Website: crate-barrel
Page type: gifting
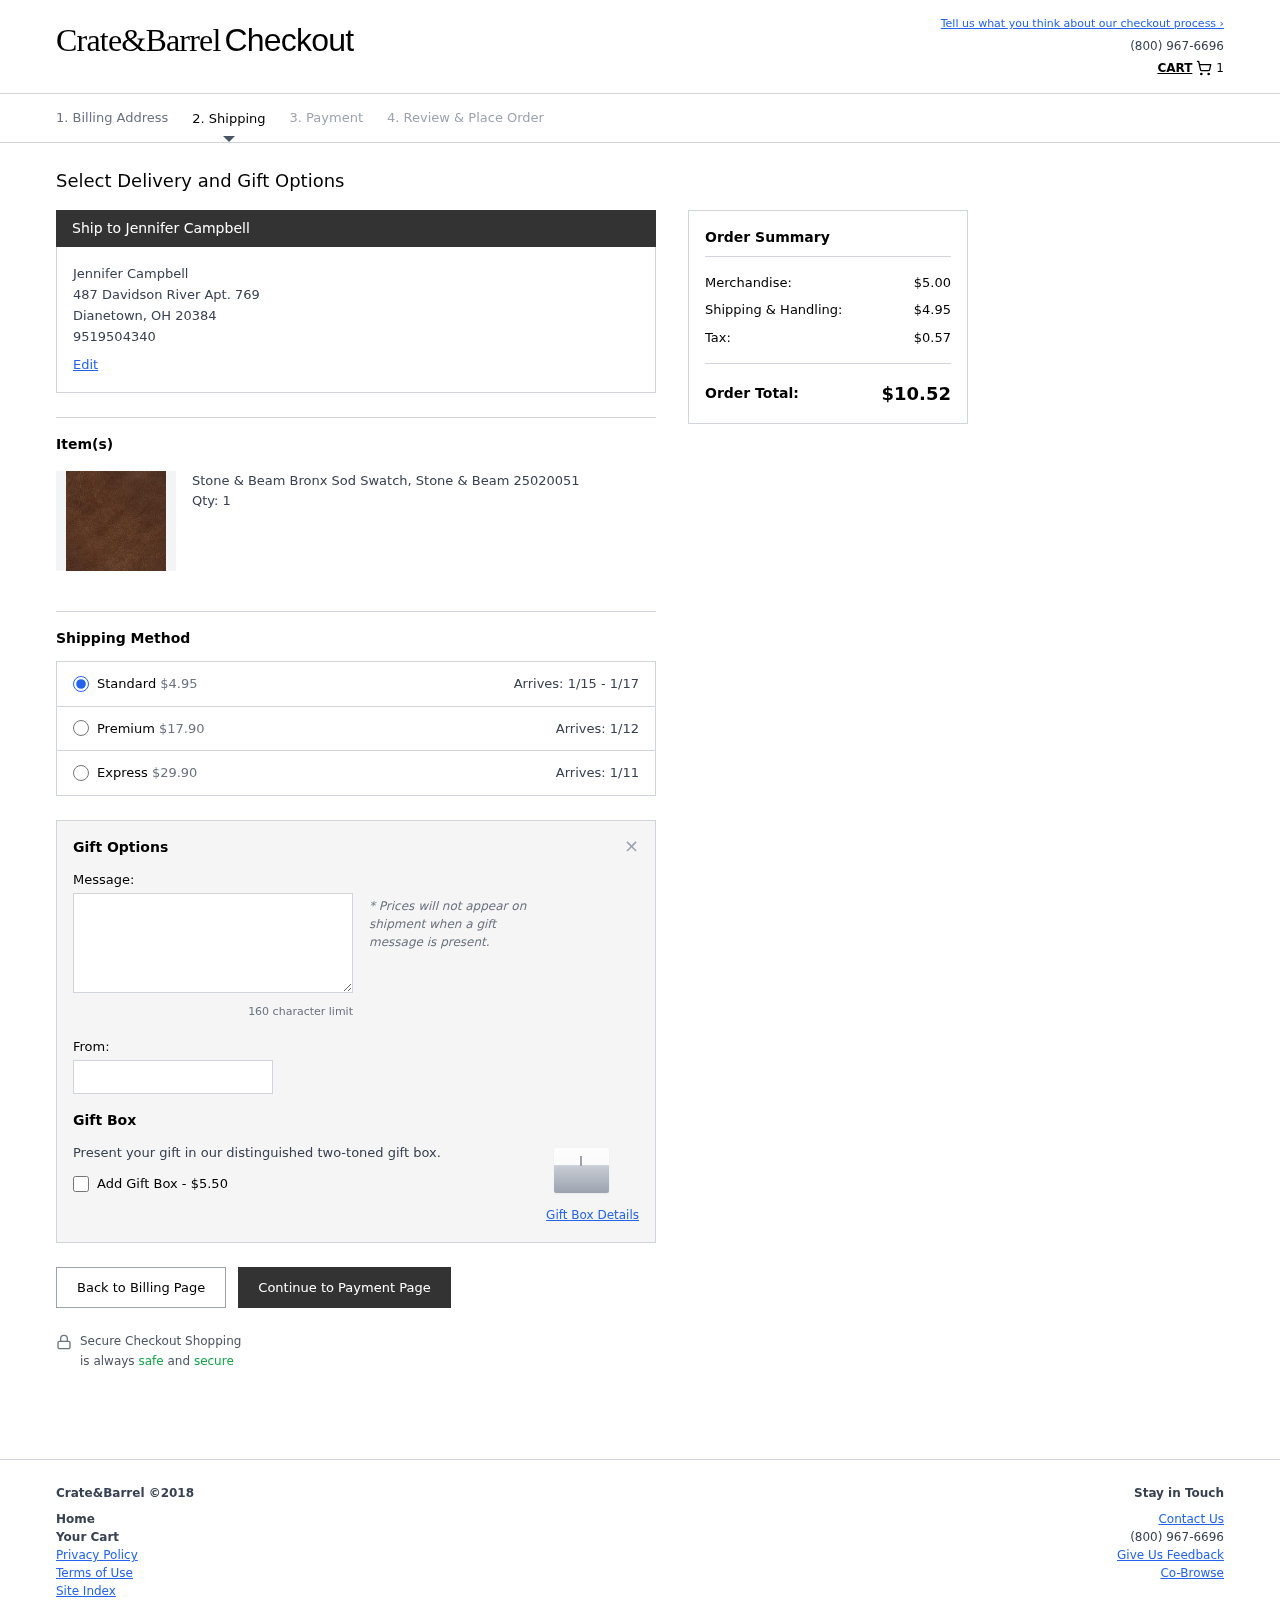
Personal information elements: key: PII_CITY
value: Dianetown
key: PII_FULLNAME
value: Jennifer Campbell
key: PII_GIFT_FIRSTNAME
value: Kelly
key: PII_GIFT_MESSAGE
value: Hey Kelly, I know how much you’ve been dreaming of a beautiful outdoor space, so I thought this sod swatch would be a fun touch for your garden plans! Can’t wait to see how it brings your vision to life. Enjoy!
Jennifer
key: PII_PHONE
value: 9519504340
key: PII_POSTCODE
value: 20384
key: PII_STATE_ABBR
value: OH
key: PII_STREET
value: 487 Davidson River Apt. 769
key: PII_FULLNAME2
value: Jennifer Campbell
Product elements: key: PRODUCT1_NAME
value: Stone & Beam Bronx Sod Swatch, Stone & Beam 25020051
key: PRODUCT1_QUANTITY
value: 1
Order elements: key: ORDER_NUM_ITEMS
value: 1
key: ORDER_SHIPPING_COST
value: $4.95
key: ORDER_DELIVERY_DATE_RANGE
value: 1/15 - 1/17
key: ORDER_PREMIUM_SHIPPING
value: $17.90
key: ORDER_PREMIUM_DATE
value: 1/12
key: ORDER_EXPRESS_SHIPPING
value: $29.90
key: ORDER_EXPRESS_DATE
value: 1/11
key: ORDER_SUBTOTAL
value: $5.00
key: ORDER_TAX
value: $0.57
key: ORDER_TOTAL
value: $10.52